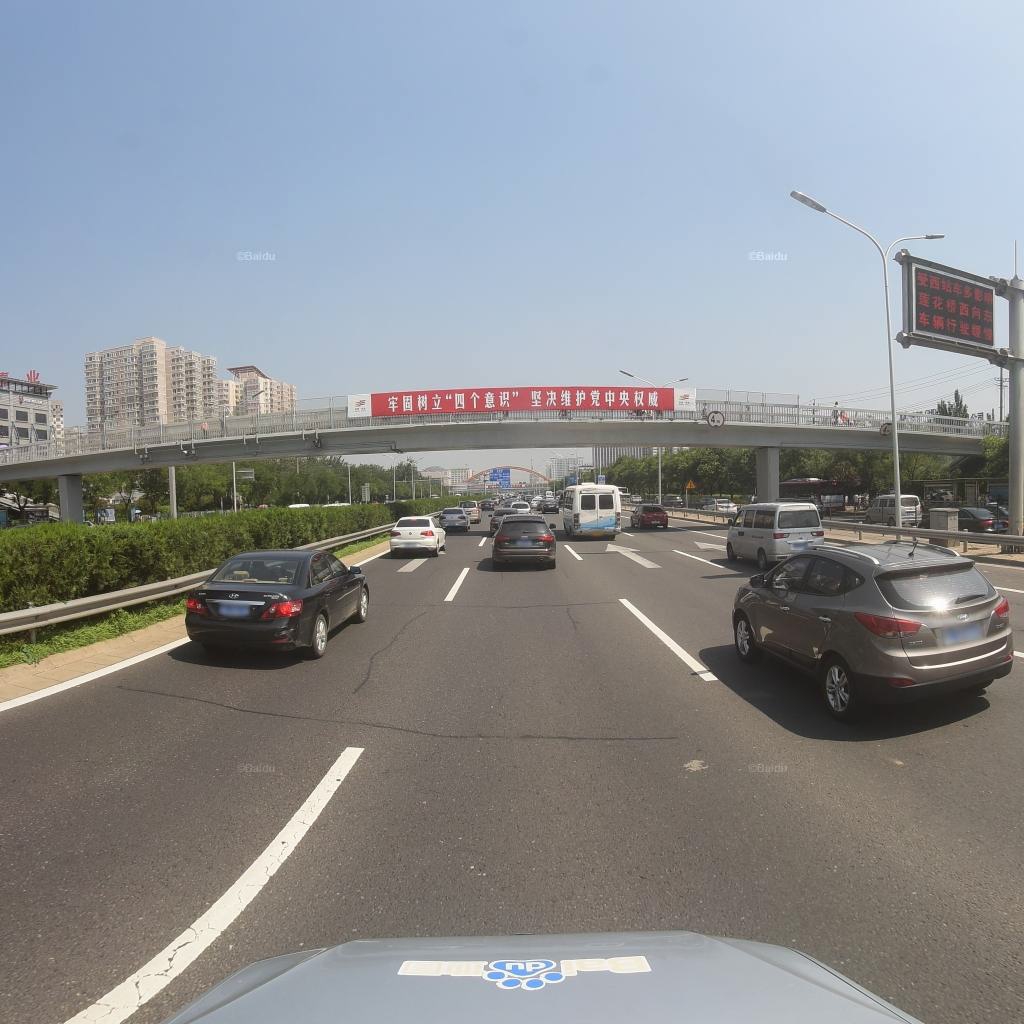
Region: Fengtai
Road damage annotations: longitudinal patch, transverse patch, transverse patch, longitudinal patch